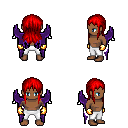
a pixel art fantasy rpg character, male body template, human, dark skin, purple wings, white pants, red unkempt hairstyle, gold gloves, four views (front, back, left, right), 2x2 character sprite sheet, small pixel art, hard edges, no anti-aliasing